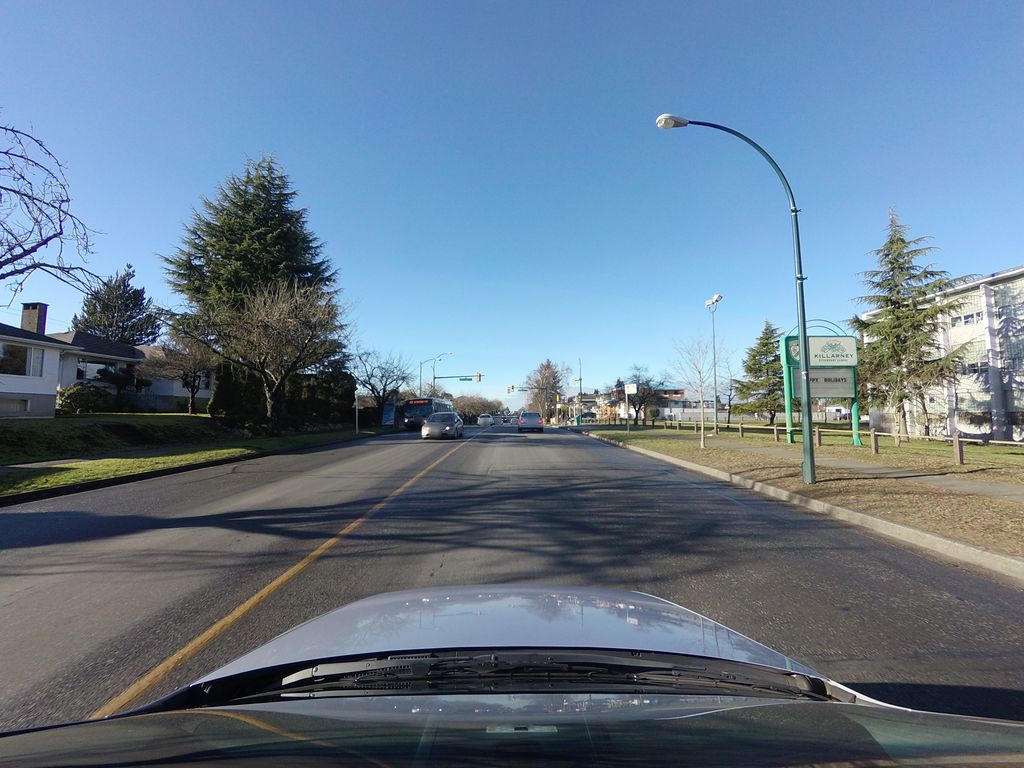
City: vancouver